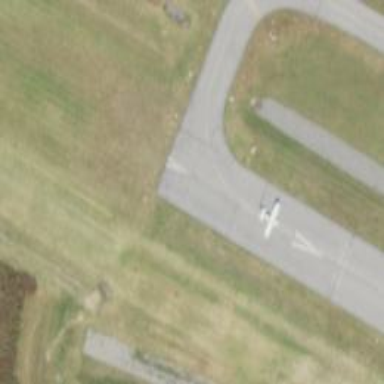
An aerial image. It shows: Image of taxiway at airport.